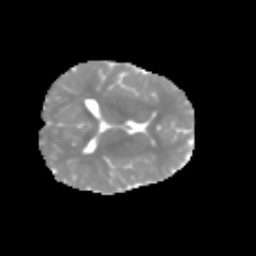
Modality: MD
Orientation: axial
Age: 7
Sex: male
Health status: healthy